Field crop: maize
Growth stage: 1
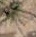
Species: salsola